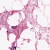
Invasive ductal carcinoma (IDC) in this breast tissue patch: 0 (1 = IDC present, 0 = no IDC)